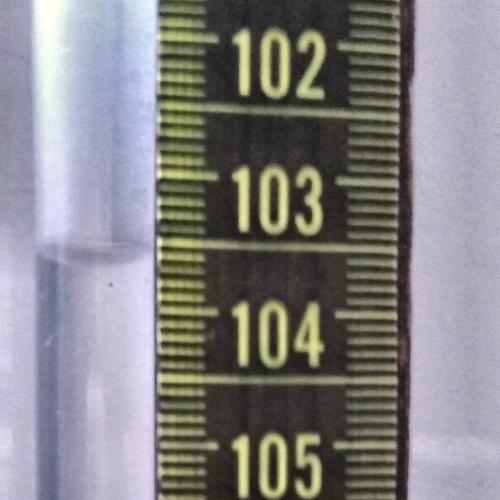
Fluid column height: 103.6 cm